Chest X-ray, PA view. Patient: 65 years old, sex M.
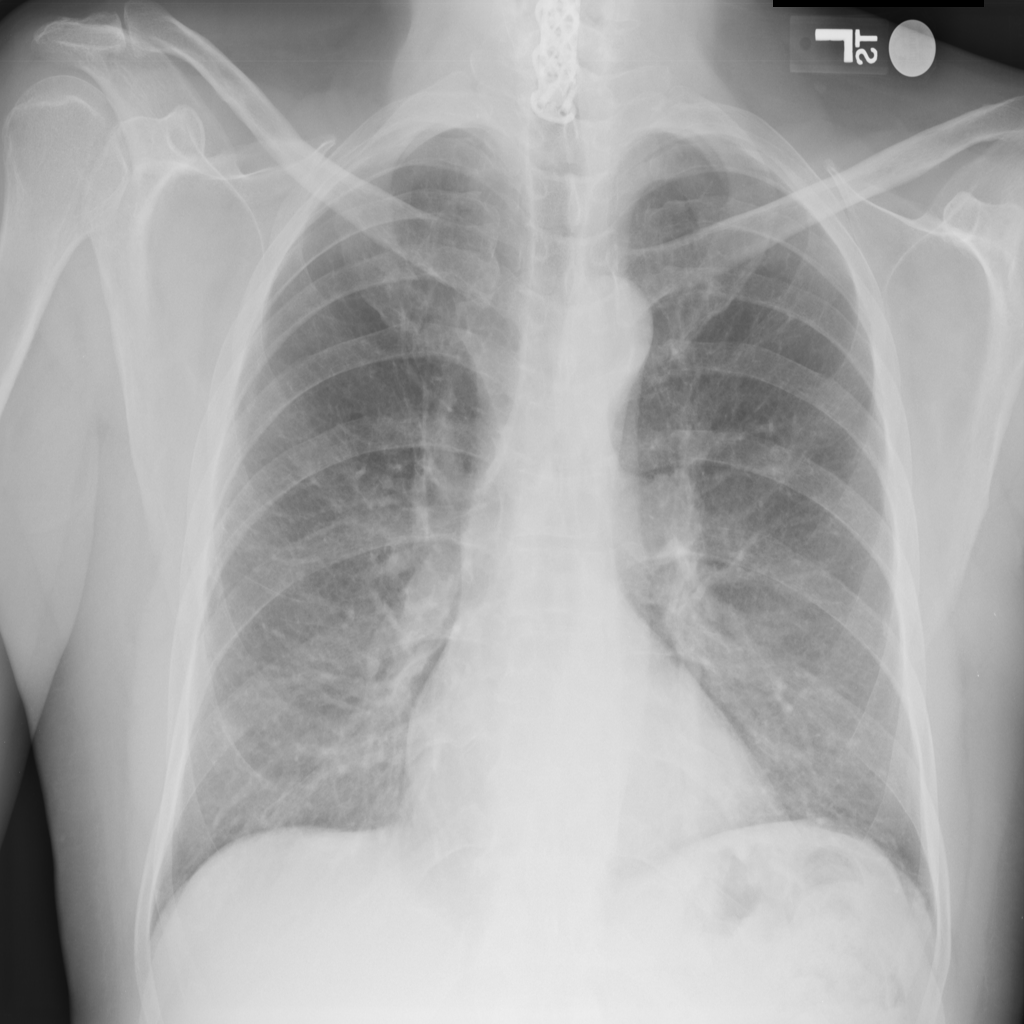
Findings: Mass